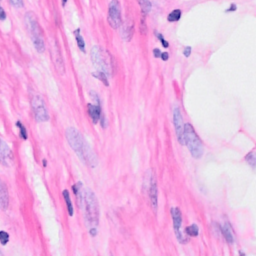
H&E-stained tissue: Breast